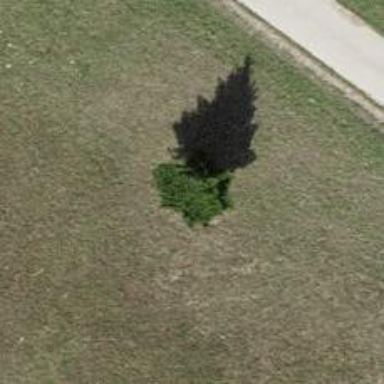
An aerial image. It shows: Needle-leaved tree in its natural environment.